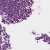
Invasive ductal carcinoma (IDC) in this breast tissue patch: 1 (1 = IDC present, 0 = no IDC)